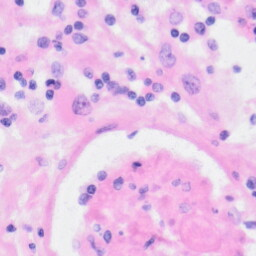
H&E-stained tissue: Kidney